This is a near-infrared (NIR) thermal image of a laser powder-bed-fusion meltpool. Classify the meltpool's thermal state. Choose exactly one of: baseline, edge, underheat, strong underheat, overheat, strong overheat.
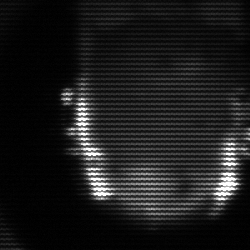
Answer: baseline